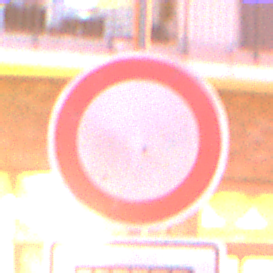
Verkehrszeichen: VerbotFahrzeugeAllerArt
Zusatzzeichen unten: MehrspurigeFahrzeugeFrei5
Umgebung: Outdoor, Urban
Tageszeit: Night
Wetter: PartlyCloudy
Licht: Artificial
Jahreszeit: NotSpecified
Kontrast: HighContrast